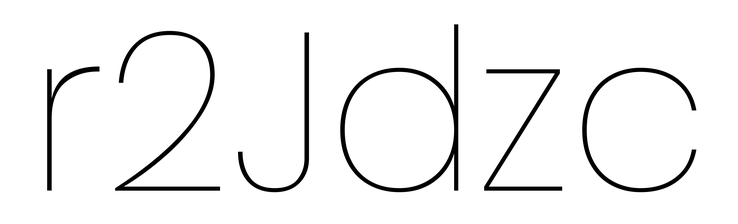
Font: Poppins-Thin